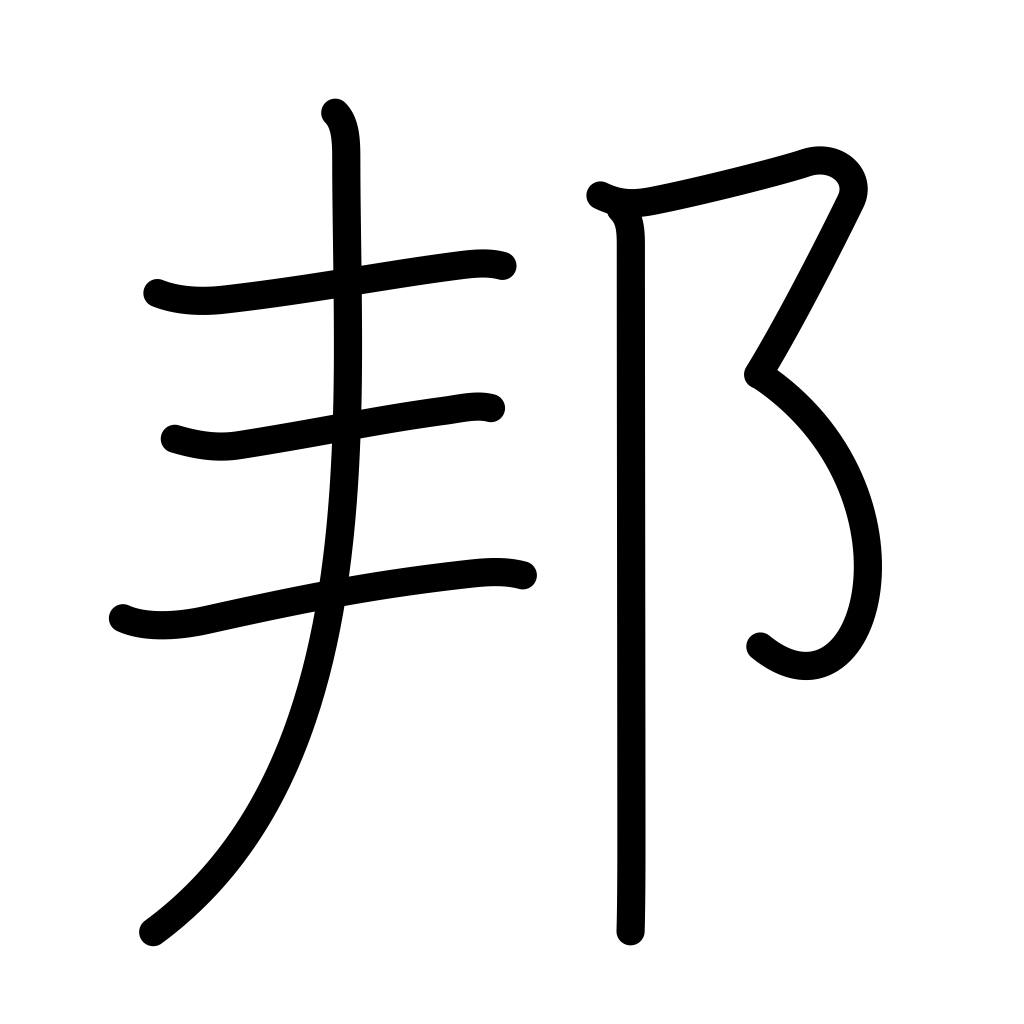
Meaning: home country, country, Japan